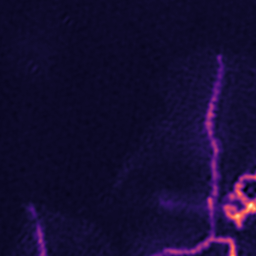
Label: Super-resolution ER image